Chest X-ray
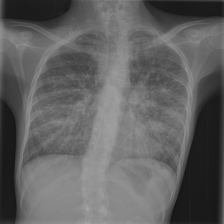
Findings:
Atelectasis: negative
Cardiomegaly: negative
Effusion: negative
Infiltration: negative
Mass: negative
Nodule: positive
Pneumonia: negative
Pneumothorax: negative
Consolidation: negative
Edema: negative
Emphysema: negative
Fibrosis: negative
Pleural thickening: negative
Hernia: negative